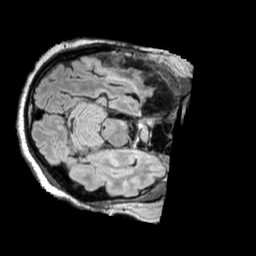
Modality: FLAIR
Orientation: axial
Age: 40
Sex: male
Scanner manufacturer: siemens
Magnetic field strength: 3 T
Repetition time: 5 s
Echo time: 0.387 s